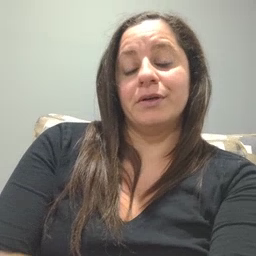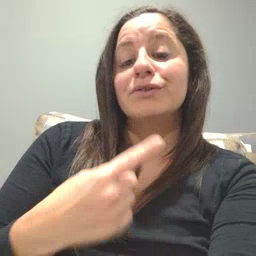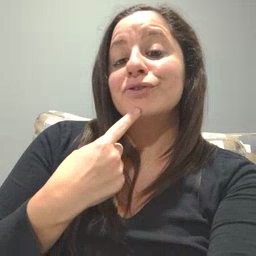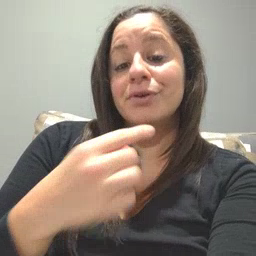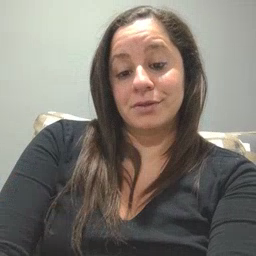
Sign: chin